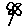
Label: flower